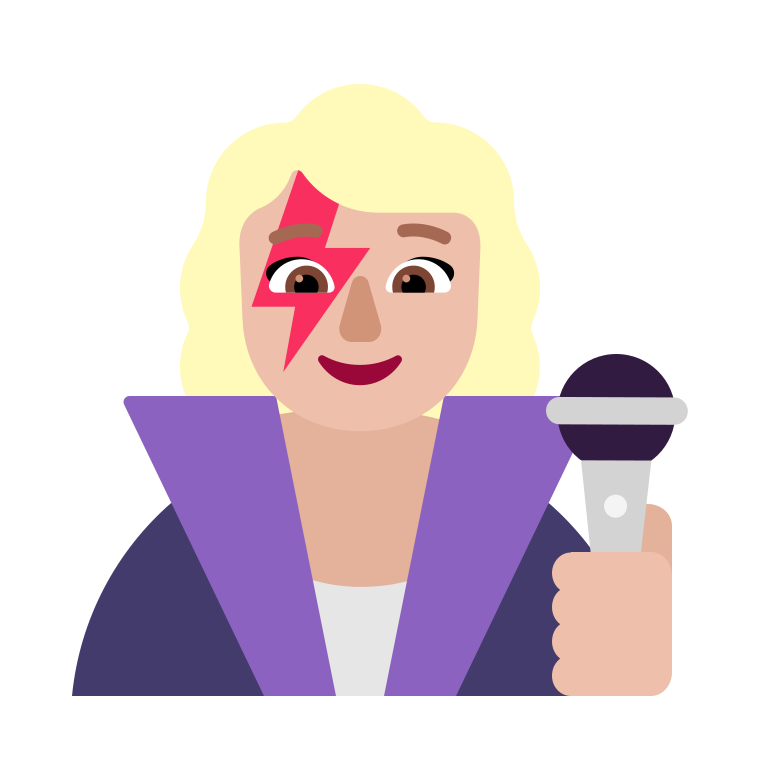
woman singer flat  light